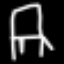
Label: chair